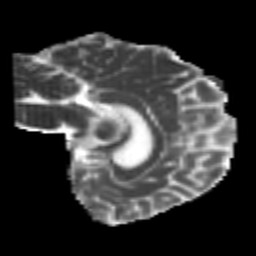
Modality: MD
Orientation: sagittal
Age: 25
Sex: male
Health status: healthy
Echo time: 0.074 s